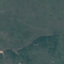
Land use / land cover class: Pasture